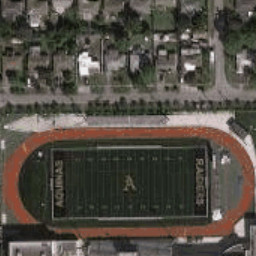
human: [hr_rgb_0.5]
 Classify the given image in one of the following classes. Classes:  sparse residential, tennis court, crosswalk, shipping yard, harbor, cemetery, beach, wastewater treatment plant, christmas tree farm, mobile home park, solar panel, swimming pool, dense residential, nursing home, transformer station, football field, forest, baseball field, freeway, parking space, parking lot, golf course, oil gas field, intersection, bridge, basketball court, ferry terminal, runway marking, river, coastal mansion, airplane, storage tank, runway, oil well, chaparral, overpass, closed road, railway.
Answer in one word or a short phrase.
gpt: football field